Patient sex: M
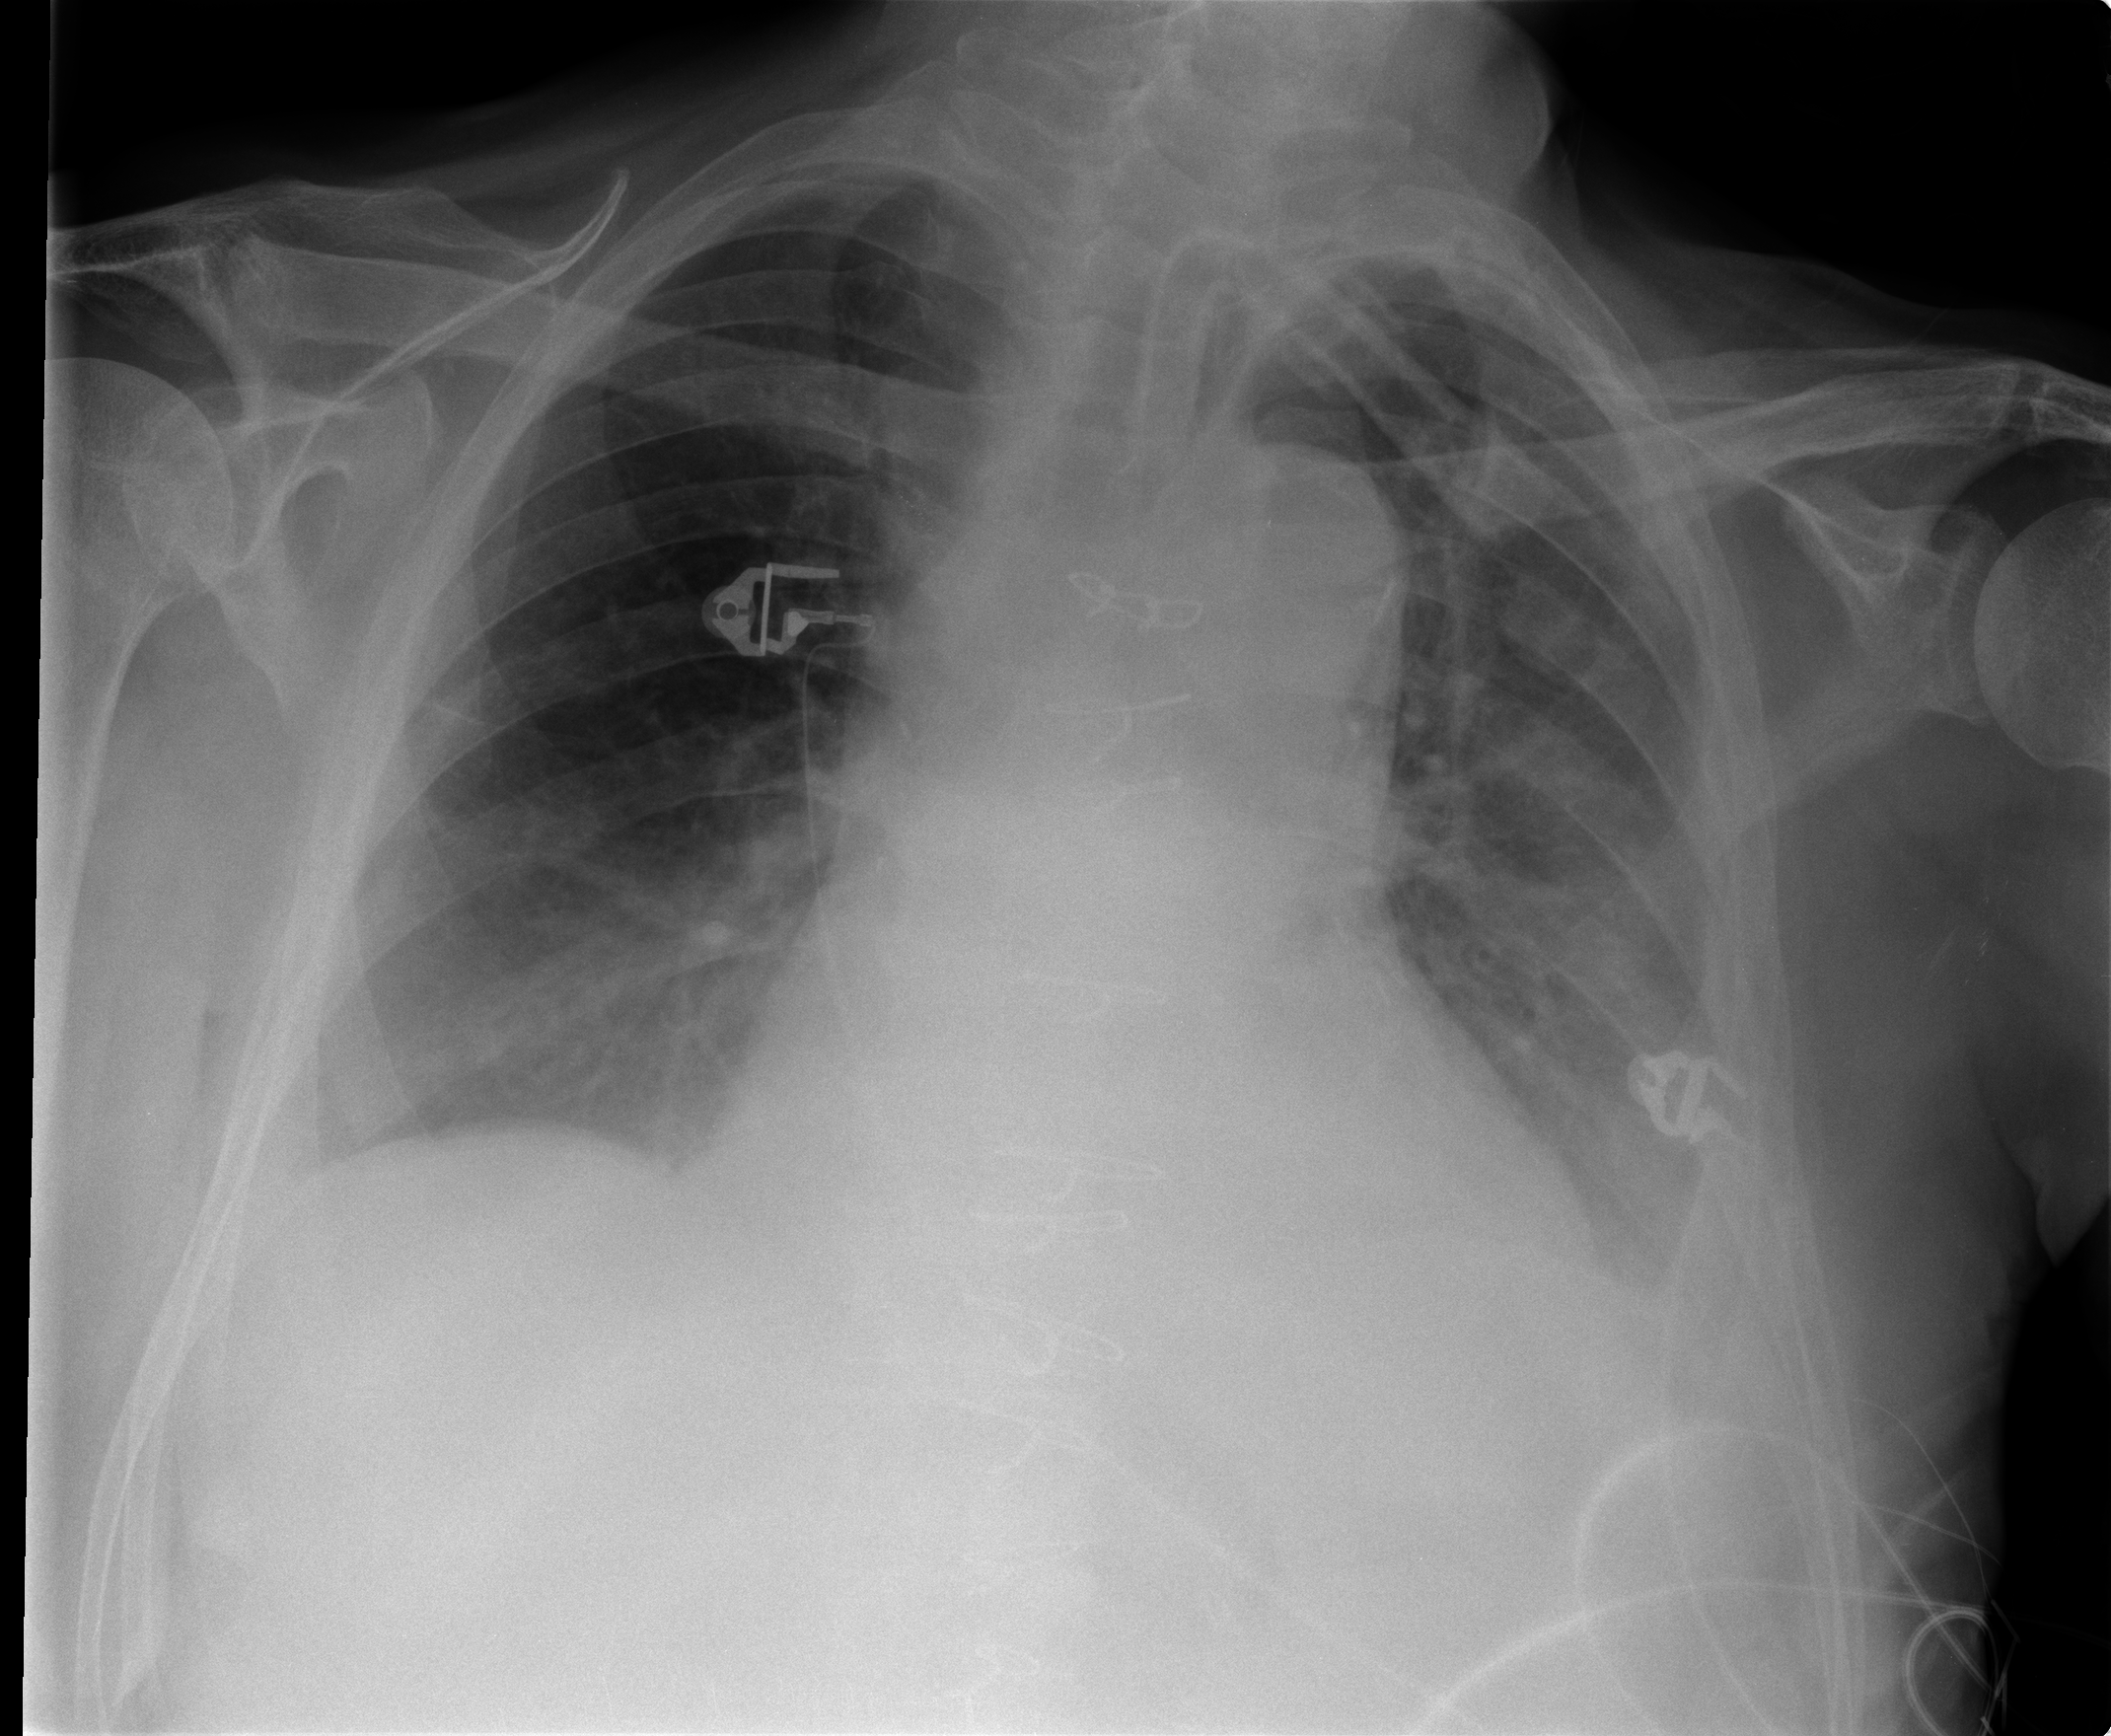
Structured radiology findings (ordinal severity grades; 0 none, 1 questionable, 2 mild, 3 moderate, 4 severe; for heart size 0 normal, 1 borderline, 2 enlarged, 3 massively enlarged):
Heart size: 2
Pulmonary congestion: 0
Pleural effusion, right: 1
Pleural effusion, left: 2
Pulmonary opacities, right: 2
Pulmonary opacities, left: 3
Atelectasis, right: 2
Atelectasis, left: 2